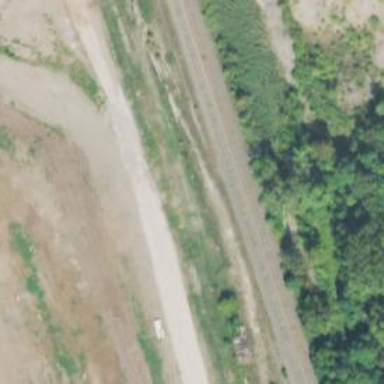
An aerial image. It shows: Abandoned railway yard.